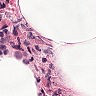
Metastatic tissue present: yes